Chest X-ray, AP view. Patient: 28 years old, sex M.
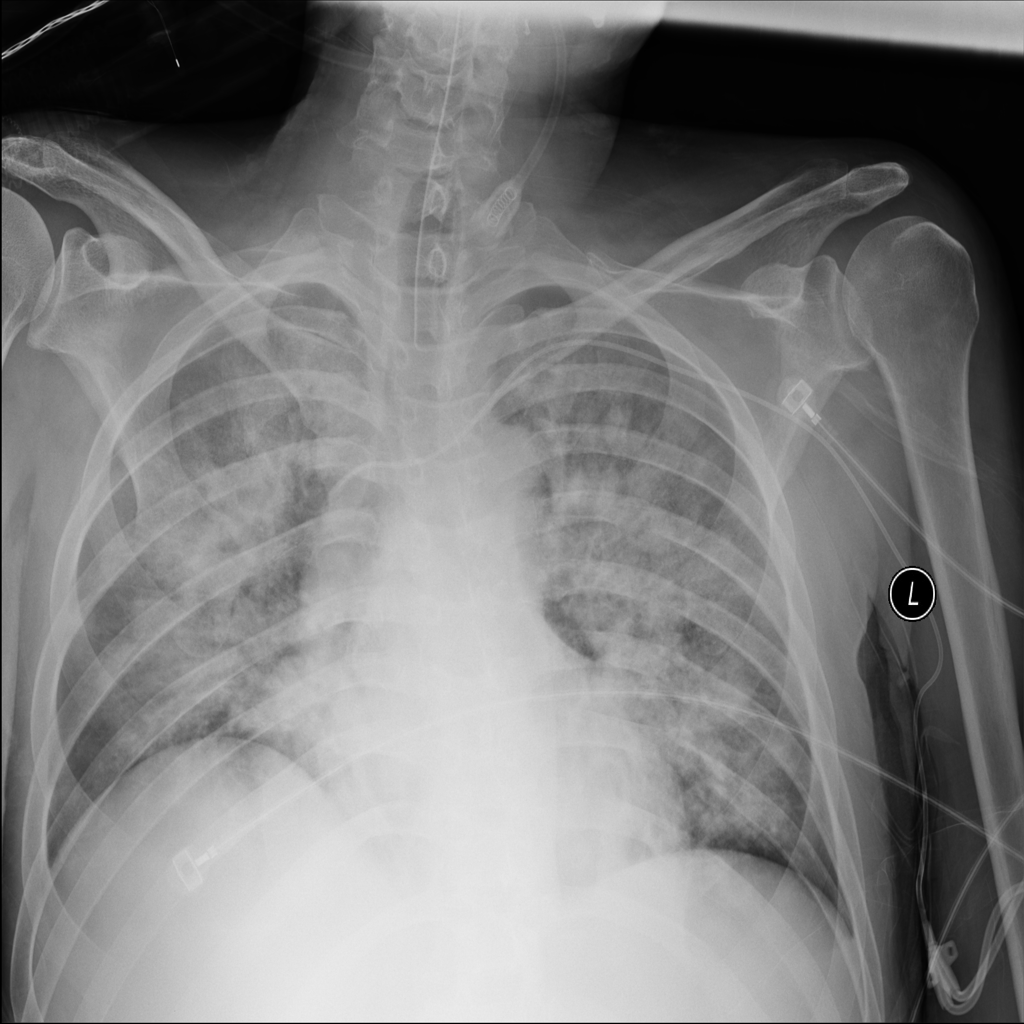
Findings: Edema, Pneumonia